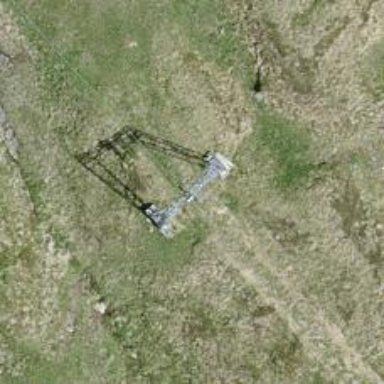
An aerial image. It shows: Pylon used for aerialway.